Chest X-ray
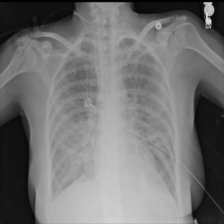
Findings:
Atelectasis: negative
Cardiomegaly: negative
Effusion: negative
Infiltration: positive
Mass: negative
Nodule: negative
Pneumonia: negative
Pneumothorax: negative
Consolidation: negative
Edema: positive
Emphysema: negative
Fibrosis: negative
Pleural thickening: negative
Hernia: negative